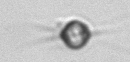
Label: Acanthoica_quattrospina